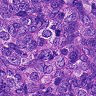
Metastatic tissue present: yes